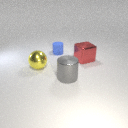
small blue rubber cylinder behind large red metal cube